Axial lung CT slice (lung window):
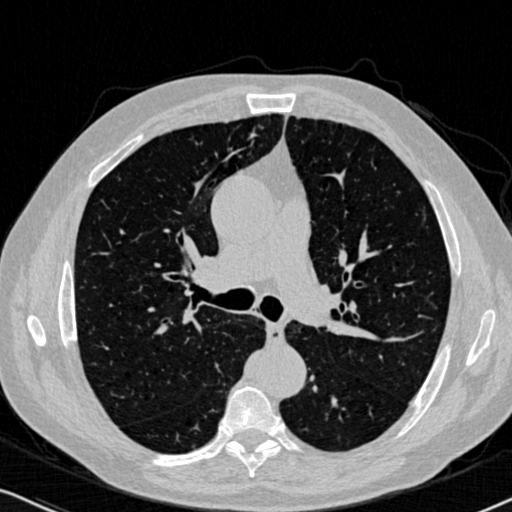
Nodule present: no